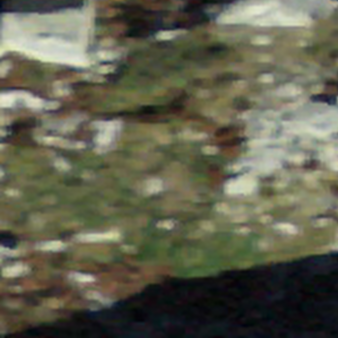
Label: other